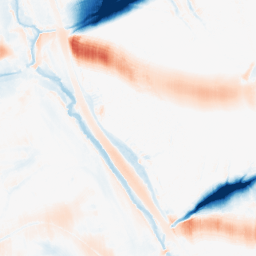
Category: morphological
Decomposition family: morphological_ellipse
Decomposition parameters: operation: average
width: 50
height: 20
Upsampling method: sinc_hamming
Upsampling parameters: scale: 8
kernel_size: 16
Upsampling scale: 8